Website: home-depot
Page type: review-order
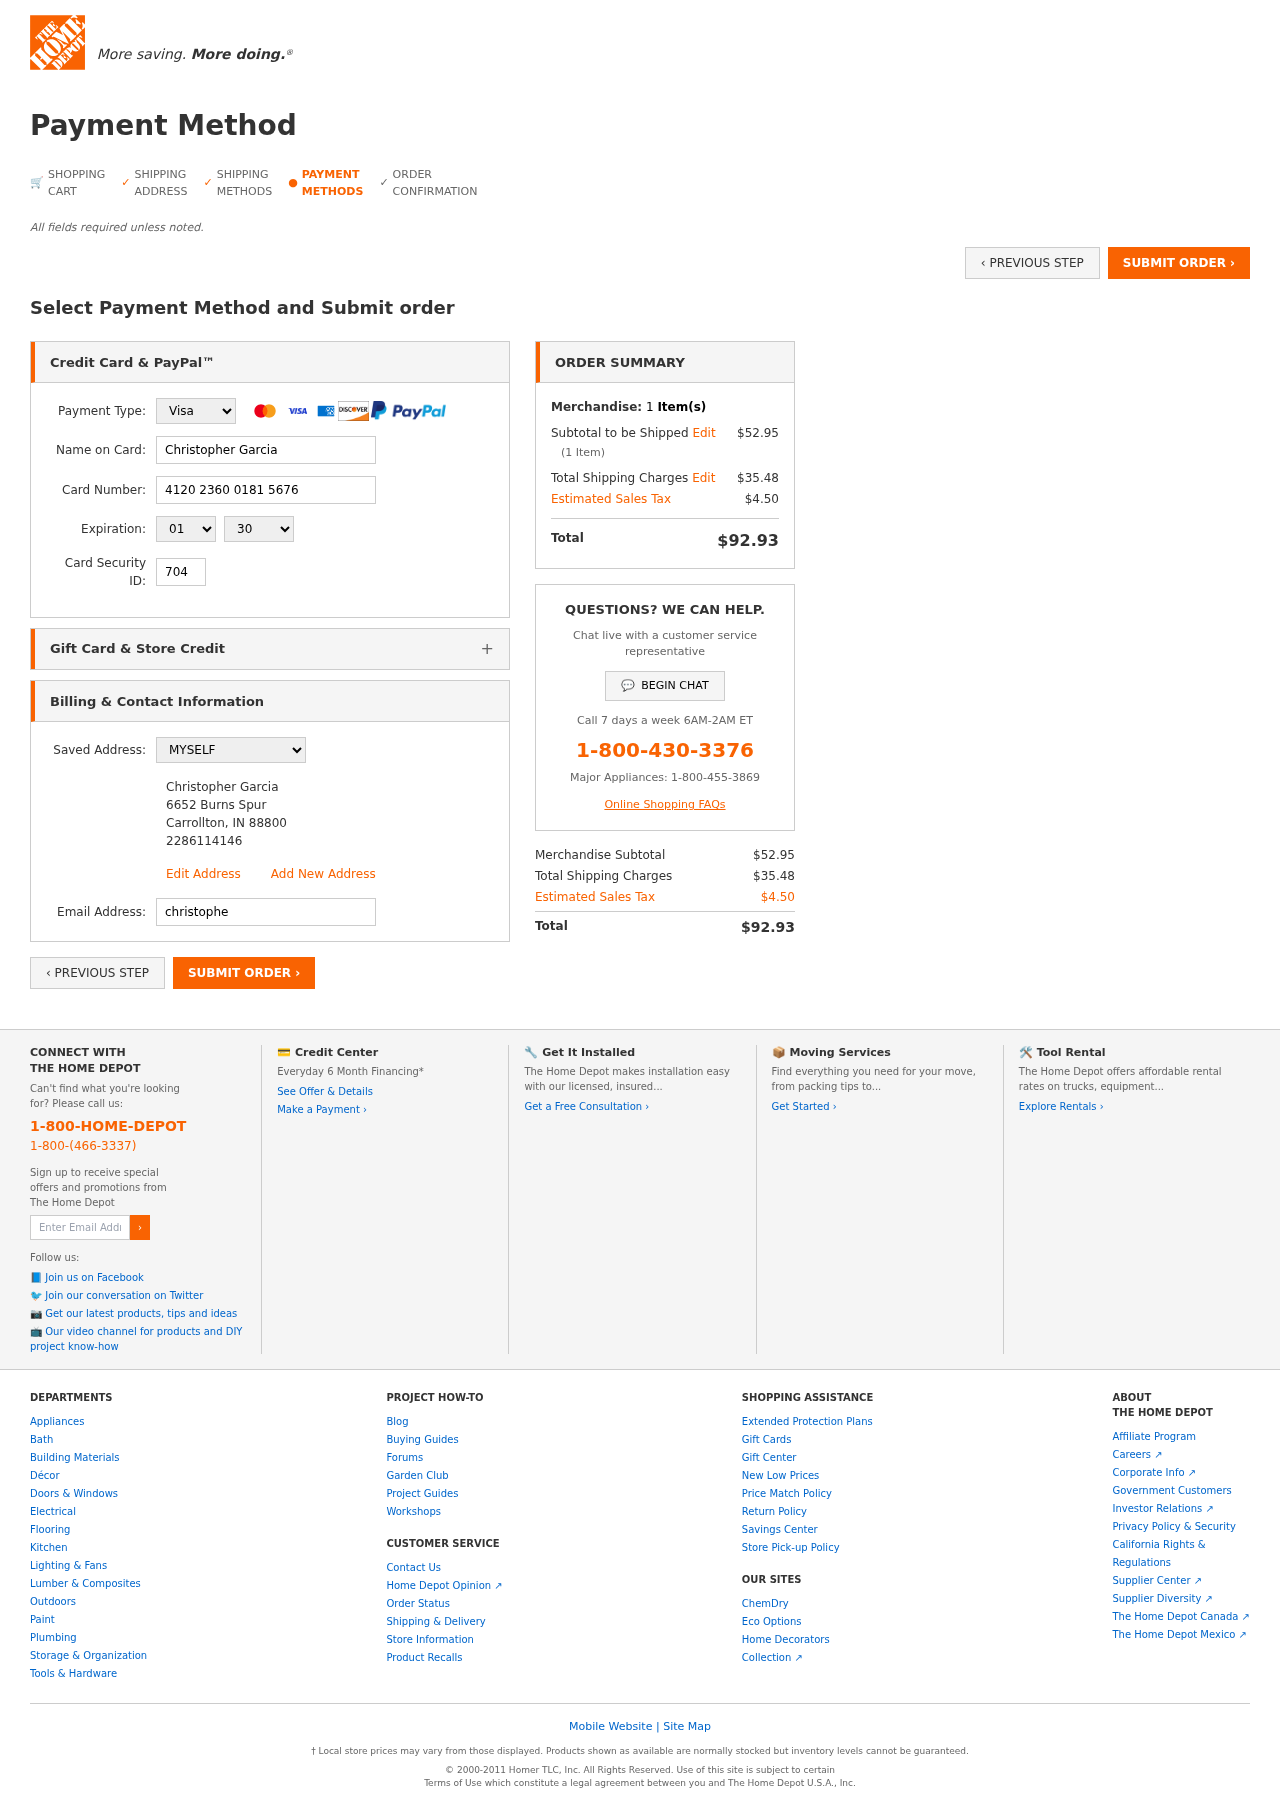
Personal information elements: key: PII_CARD_CVV
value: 704
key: PII_CARD_EXPIRY_MONTH
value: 01
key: PII_CARD_EXPIRY_YEAR
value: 30
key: PII_CARD_NUMBER
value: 4120 2360 0181 5676
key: PII_CARD_TYPE
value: Visa
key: PII_EMAIL
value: christopher_garcia@yahoo.com
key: PII_FULLNAME
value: Christopher Garcia
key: PII_FULLNAME2
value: Christopher Garcia
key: PII_STREET2
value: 6652 Burns Spur
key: PII_CITY2
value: Carrollton
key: PII_STATE_ABBR2
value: IN
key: PII_POSTCODE2
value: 88800
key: PII_PHONE2
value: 2286114146
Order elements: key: ORDER_NUM_ITEMS
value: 1
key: ORDER_SUBTOTAL
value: $52.95
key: ORDER_NUM_ITEMS2
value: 1
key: ORDER_SHIPPING_COST
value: $35.48
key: ORDER_TAX
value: $4.50
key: ORDER_TOTAL
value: $92.93
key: ORDER_SUBTOTAL2
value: $52.95
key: ORDER_SHIPPING_COST2
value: $35.48
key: ORDER_TAX2
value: $4.50
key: ORDER_TOTAL2
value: $92.93